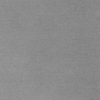
Label: dusty